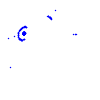
Particle: kaon